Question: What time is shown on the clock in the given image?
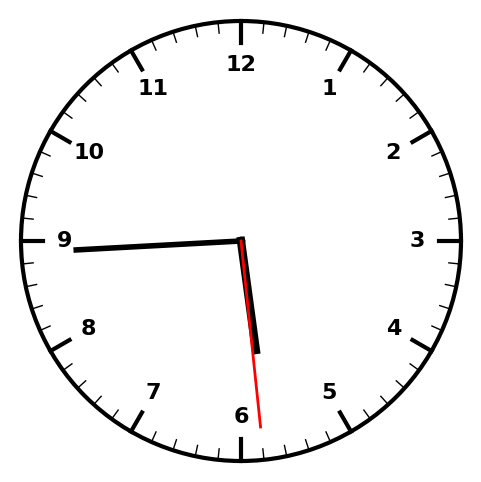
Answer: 05:44:29